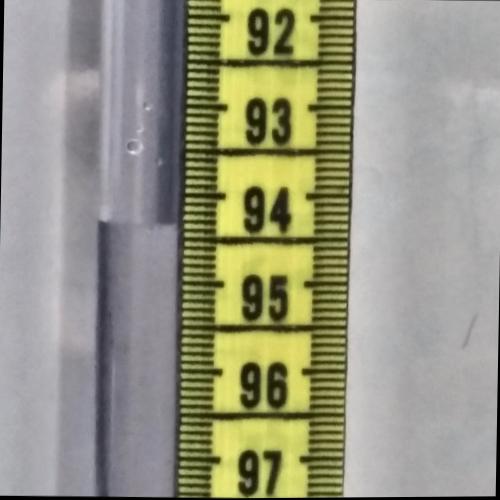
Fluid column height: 94.3 cm